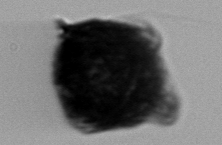
Label: Gonyaulax